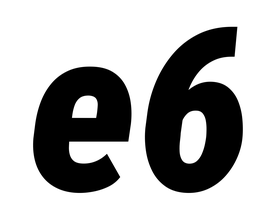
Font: Roboto-Italic_Condensed_Black_Italic